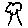
Label: tree